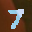
Label: 7